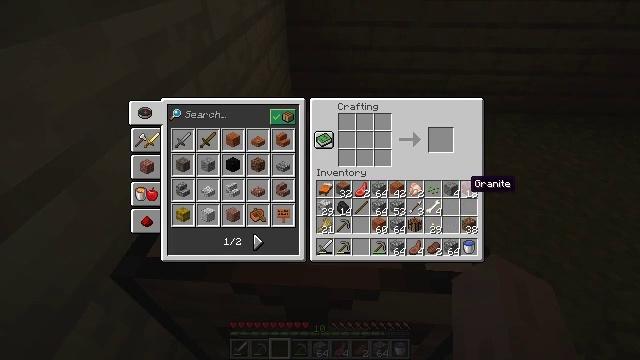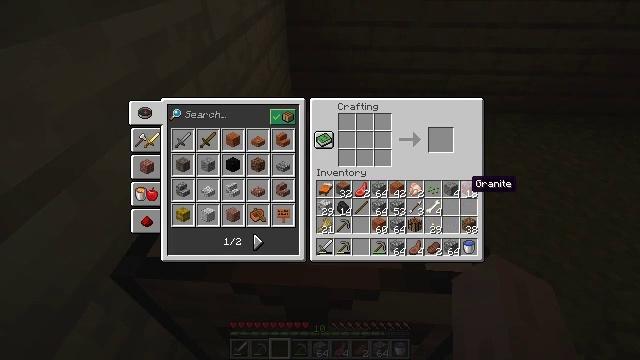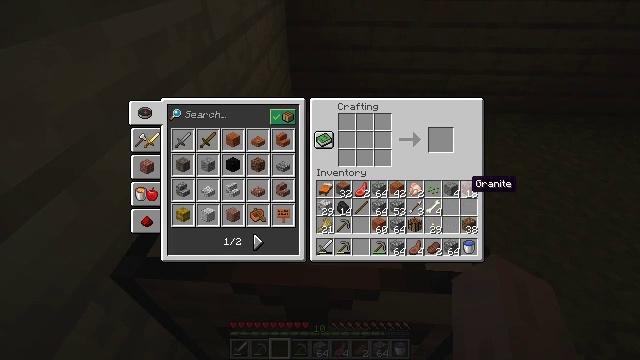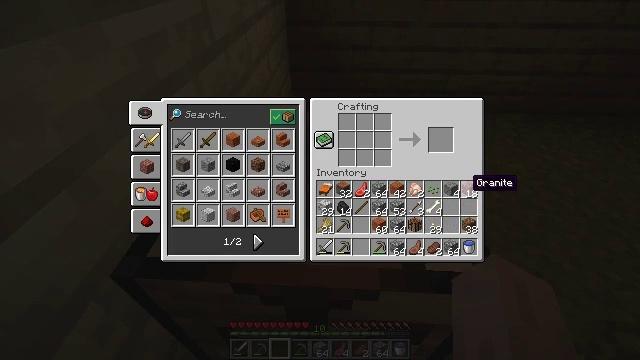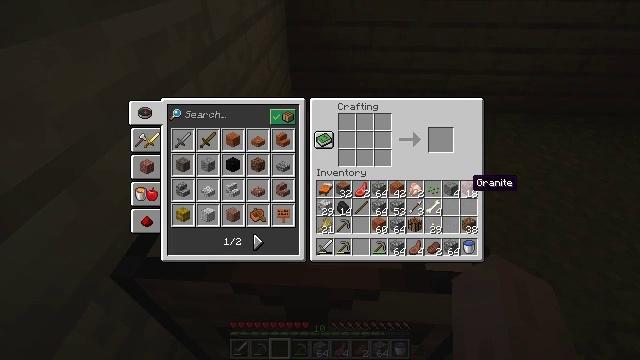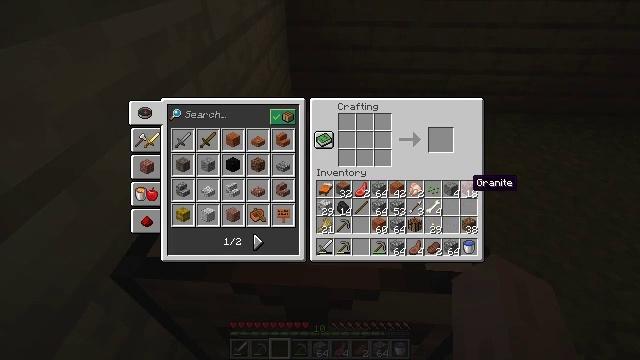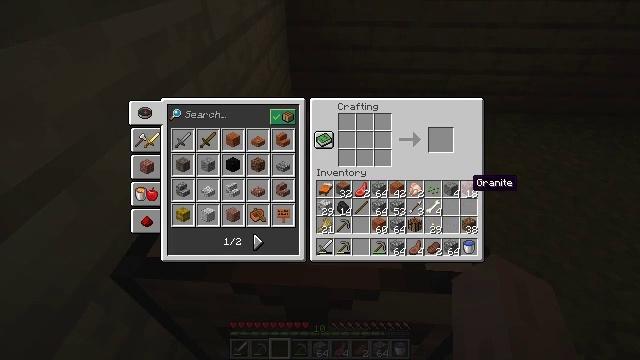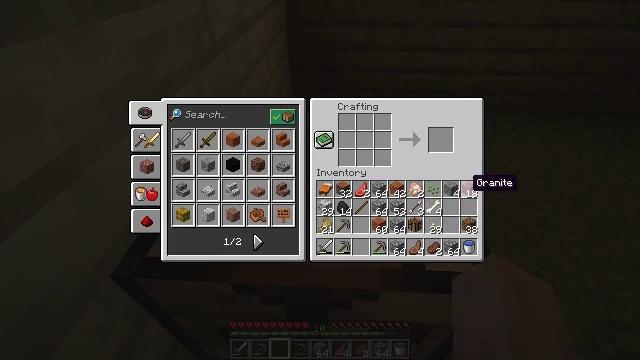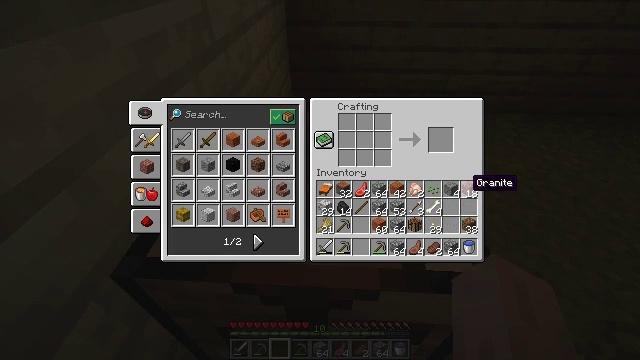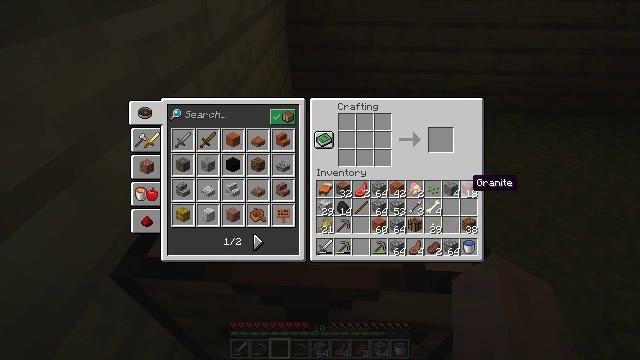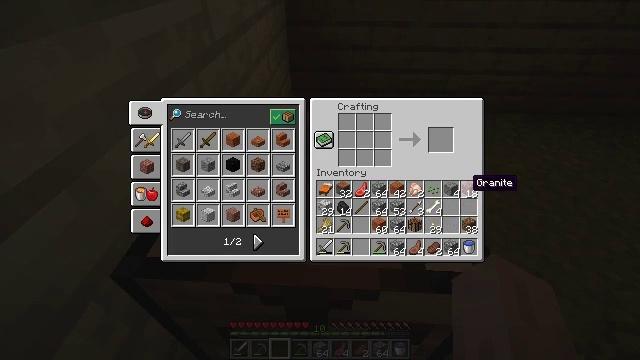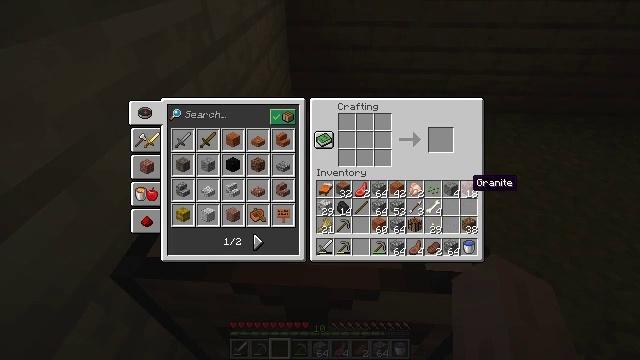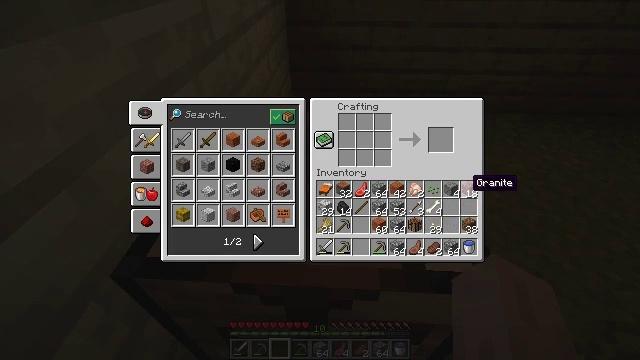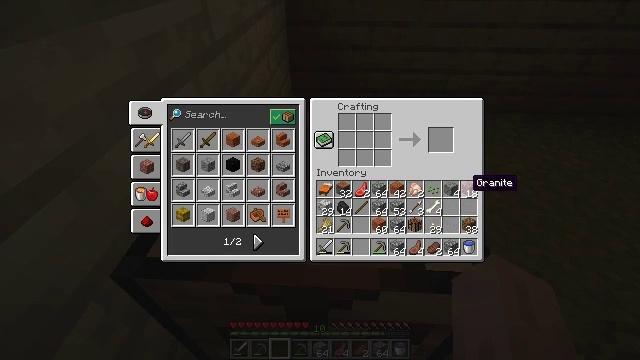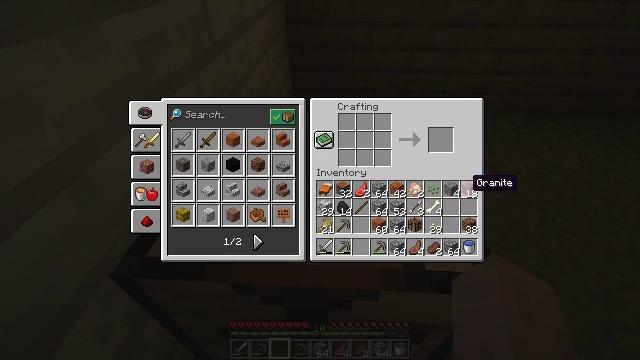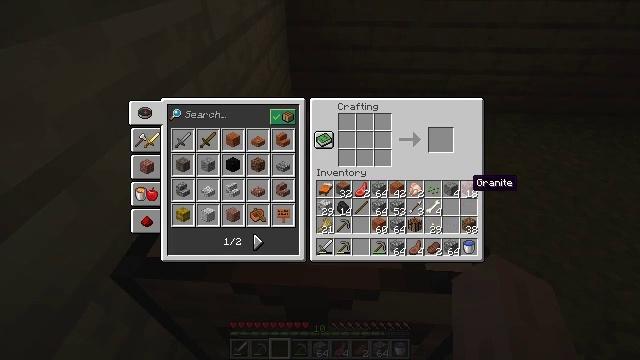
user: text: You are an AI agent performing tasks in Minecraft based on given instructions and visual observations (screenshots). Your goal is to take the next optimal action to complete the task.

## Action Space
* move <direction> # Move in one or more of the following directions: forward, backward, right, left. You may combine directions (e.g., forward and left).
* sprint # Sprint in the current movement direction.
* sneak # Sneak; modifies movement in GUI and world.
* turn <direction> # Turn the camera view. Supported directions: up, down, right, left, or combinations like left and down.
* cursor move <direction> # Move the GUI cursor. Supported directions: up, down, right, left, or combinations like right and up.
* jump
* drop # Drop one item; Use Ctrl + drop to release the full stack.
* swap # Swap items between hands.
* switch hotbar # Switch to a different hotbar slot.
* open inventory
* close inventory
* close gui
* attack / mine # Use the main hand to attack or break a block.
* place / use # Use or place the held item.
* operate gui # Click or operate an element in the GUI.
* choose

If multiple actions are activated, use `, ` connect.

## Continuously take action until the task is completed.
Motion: motion action
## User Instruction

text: Access the crafting table to craft an acacia button.
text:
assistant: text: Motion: no_op
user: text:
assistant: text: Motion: no_op
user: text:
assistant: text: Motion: no_op
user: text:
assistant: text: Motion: no_op
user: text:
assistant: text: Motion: no_op
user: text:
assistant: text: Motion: no_op
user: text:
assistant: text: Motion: no_op
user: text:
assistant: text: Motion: no_op
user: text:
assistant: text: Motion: no_op
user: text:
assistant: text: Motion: no_op
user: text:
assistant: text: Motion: no_op
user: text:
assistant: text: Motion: no_op
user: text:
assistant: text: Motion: no_op
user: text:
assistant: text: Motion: no_op
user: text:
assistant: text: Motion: no_op
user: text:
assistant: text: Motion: no_op
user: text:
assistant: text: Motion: cursor move down
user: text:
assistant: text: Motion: cursor move down
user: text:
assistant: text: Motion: no_op
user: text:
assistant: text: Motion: no_op
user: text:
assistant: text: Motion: no_op
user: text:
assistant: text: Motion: no_op
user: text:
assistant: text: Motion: no_op
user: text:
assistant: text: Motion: no_op
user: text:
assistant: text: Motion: no_op
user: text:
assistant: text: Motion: no_op
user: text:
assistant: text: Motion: no_op
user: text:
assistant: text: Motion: no_op
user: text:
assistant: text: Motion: no_op
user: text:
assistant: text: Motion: no_op